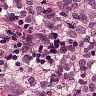
Metastatic tissue present: yes